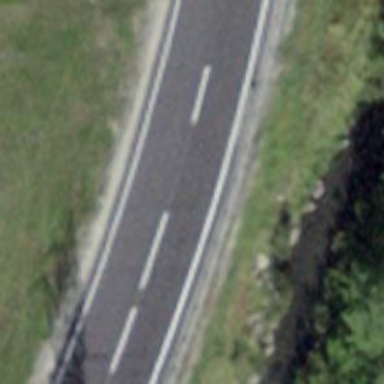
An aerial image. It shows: Asphalt road with primary link designation.